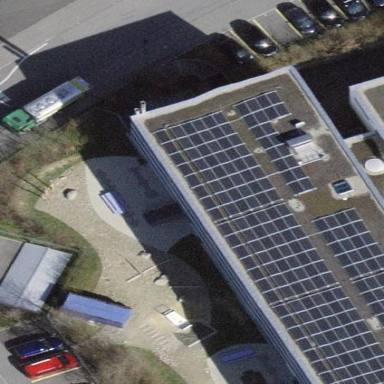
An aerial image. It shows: Solar power generator using photovoltaic panels.